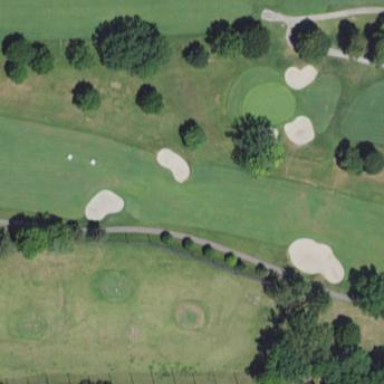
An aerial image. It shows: Golf fairway surrounded by grass.